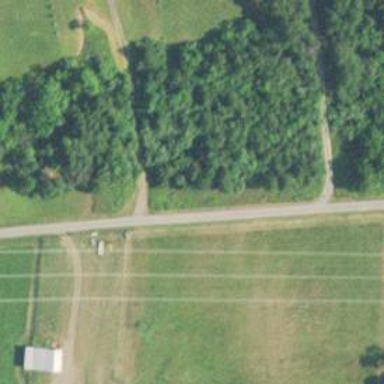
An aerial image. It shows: Driveway.